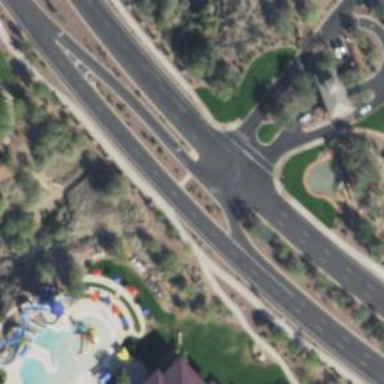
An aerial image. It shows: Secondary link road with asphalt surface.